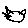
Label: cat